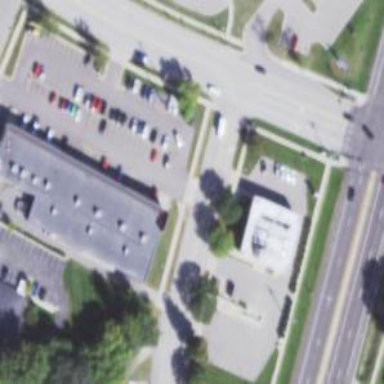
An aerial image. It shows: Customer parking area available at this site.